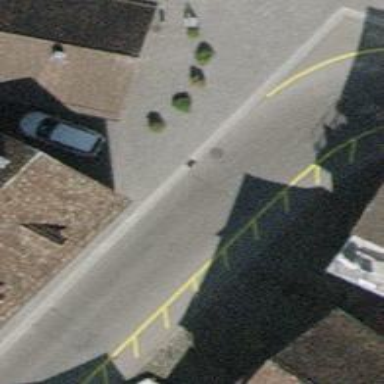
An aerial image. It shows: Unmarked crossing on the road.